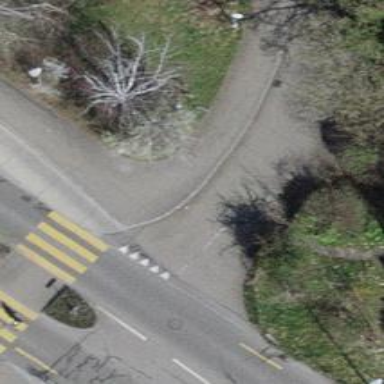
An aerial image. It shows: Sidewalk along the footway.